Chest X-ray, PA view. Patient: 54 years old, sex M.
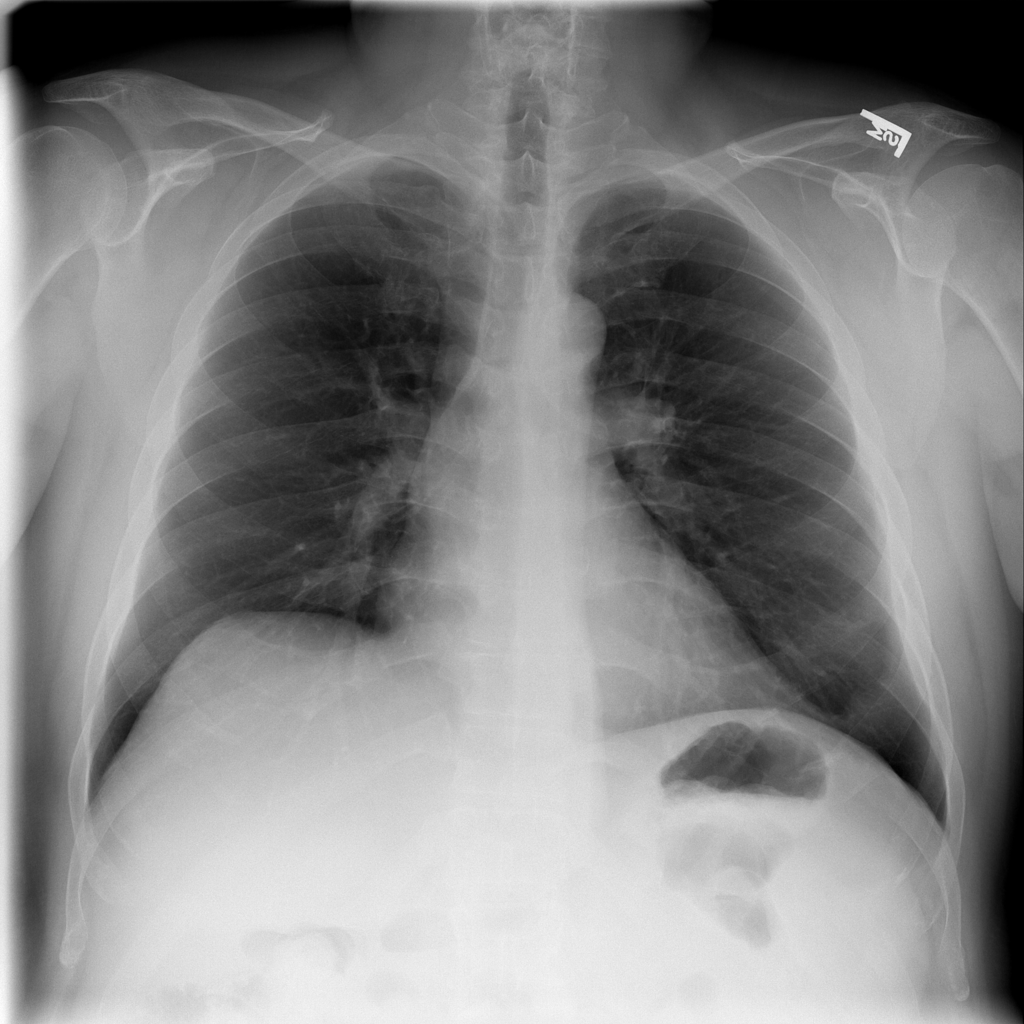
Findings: No Finding